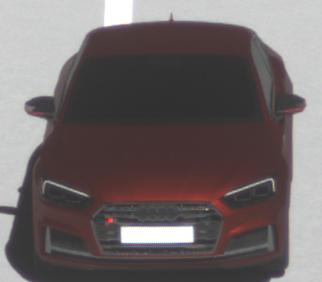
Make: Audi
Model: S5 Sportback
Detailed model: 8T Facelift
Model produced from: 2011
Model produced until: 2016
Doors: 5
Color: red
Road condition: dry road
Daytime: morning or afternoon
Contrast: high contrast